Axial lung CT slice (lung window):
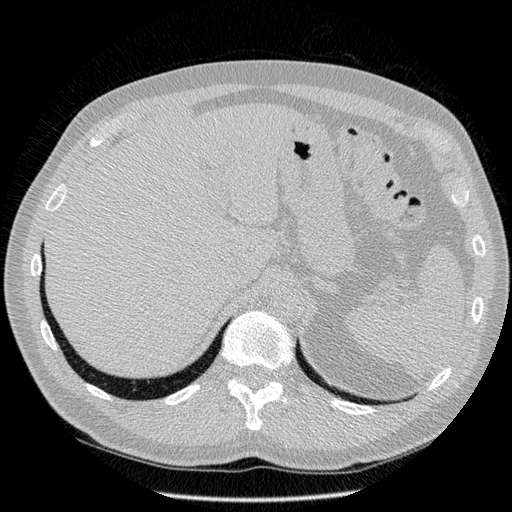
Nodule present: no